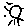
Label: sun